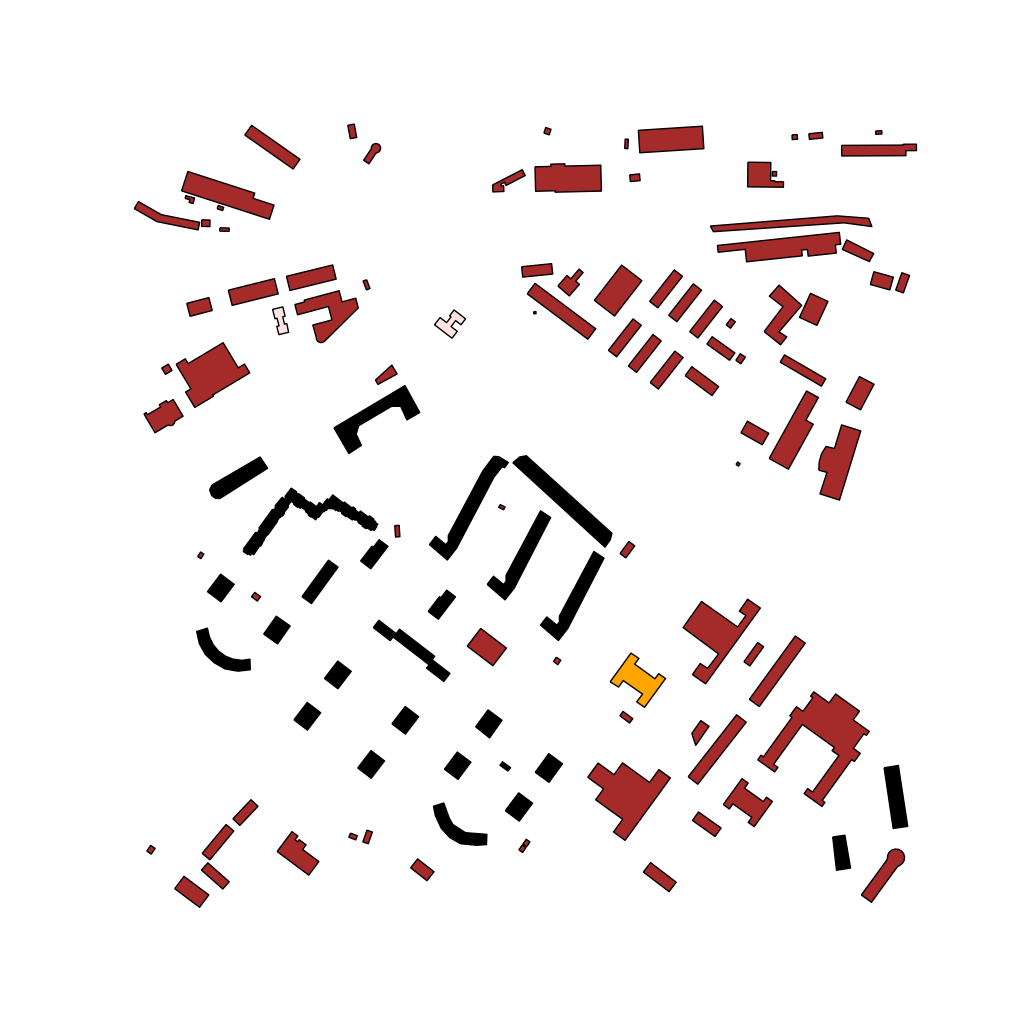
Tags: overhead vector_map, business, industrial, recreation, residential, special, transport, modern, high_rise, individual_rise, low_rise, medium_rise, density_2, Building, Facility, Gas, School, 1.0 km²